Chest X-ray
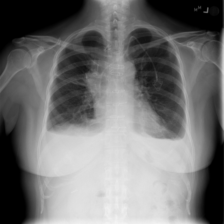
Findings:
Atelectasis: negative
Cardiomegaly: negative
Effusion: positive
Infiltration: negative
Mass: negative
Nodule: negative
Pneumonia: negative
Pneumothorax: negative
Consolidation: negative
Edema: negative
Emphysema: negative
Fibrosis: negative
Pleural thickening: negative
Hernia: negative